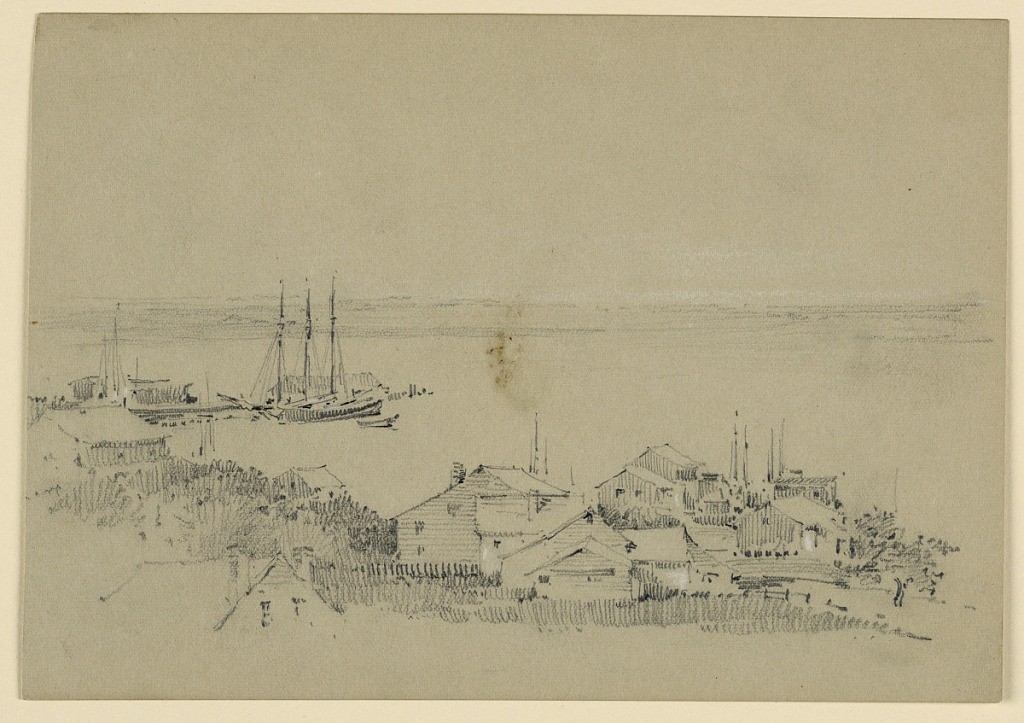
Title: Fishing Village
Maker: Arnold William Brunner, American, 1857–1925
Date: ca. 1883
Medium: Graphite and white heightening on grey paper
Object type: Drawing
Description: Low coast in background; boat with a sailboat at a pier, left. Group of houses, lower right. House roof, foreground, left.